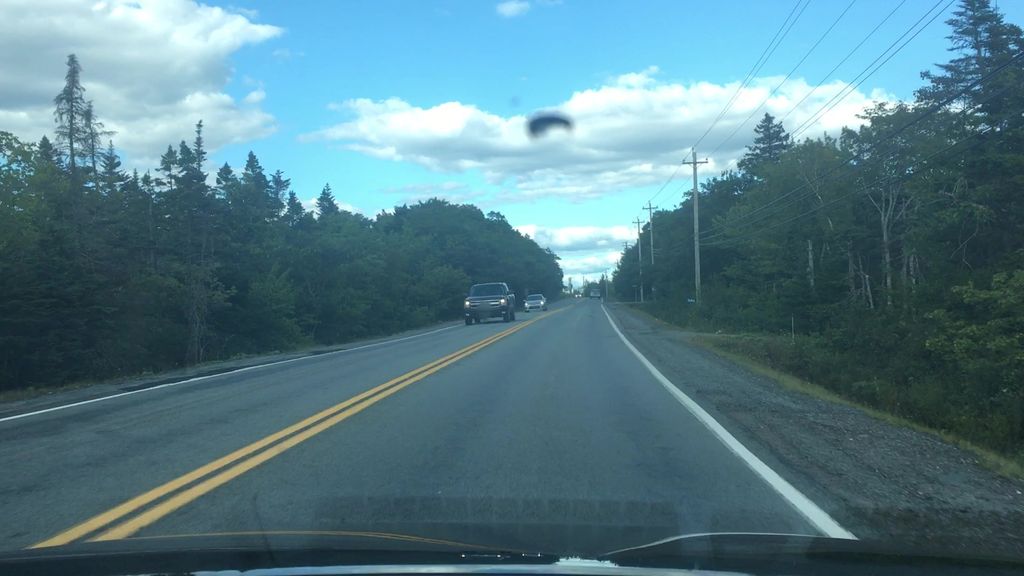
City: halifax